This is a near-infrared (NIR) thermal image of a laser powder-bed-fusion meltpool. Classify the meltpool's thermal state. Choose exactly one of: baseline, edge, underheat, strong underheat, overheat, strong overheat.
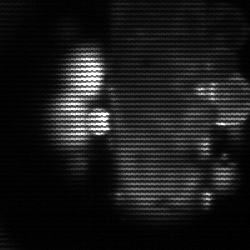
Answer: strong underheat